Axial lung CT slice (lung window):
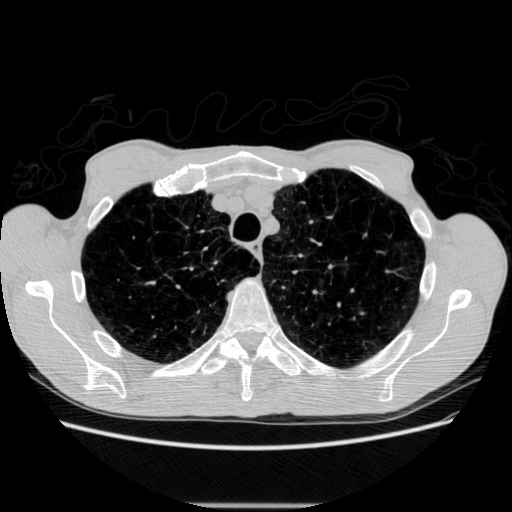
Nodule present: no